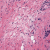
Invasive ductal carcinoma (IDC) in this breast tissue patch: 0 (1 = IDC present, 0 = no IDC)